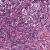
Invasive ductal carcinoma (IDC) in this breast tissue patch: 1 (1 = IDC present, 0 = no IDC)